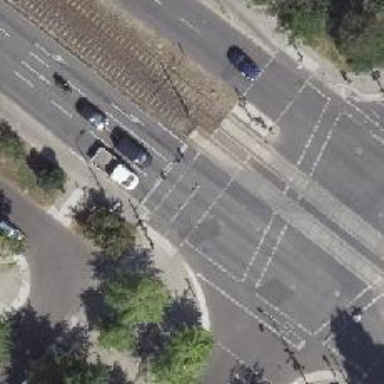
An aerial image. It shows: Secondary road with asphalt surface. It features cycle track on the right side and is dual carriageway.